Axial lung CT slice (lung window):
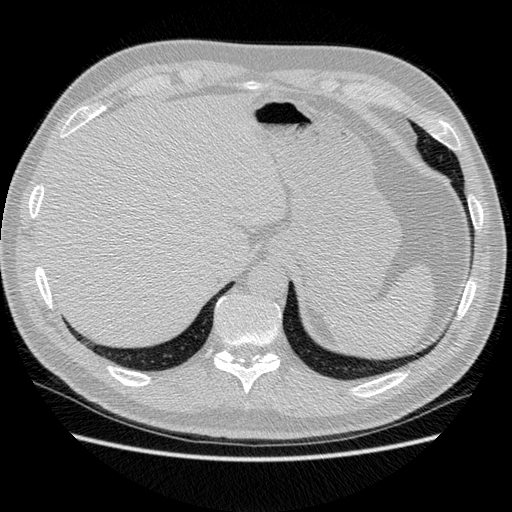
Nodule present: no